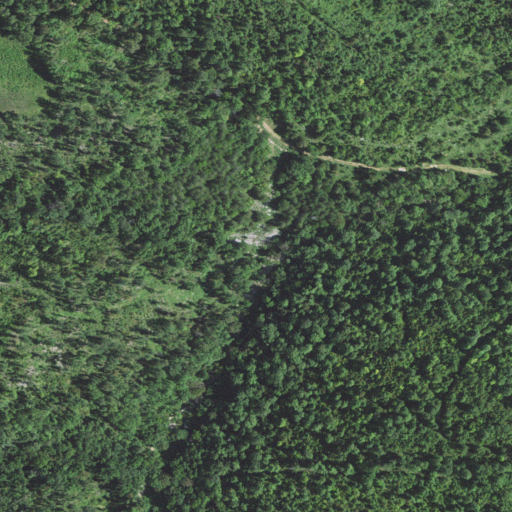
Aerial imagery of valley in Arkansas named Wheeler Hollow containing deciduous forest, shrub, grassland, pasture, and mixed forest